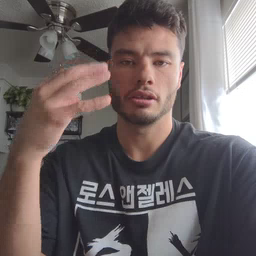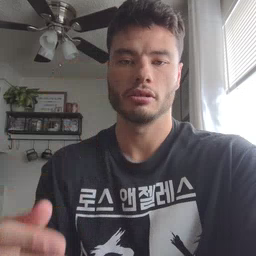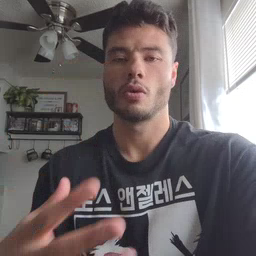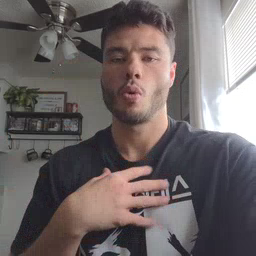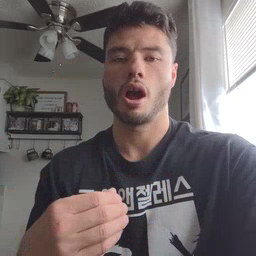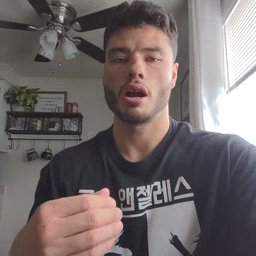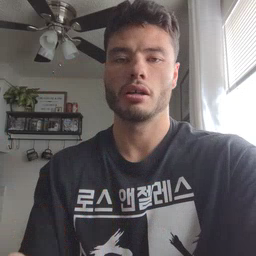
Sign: white